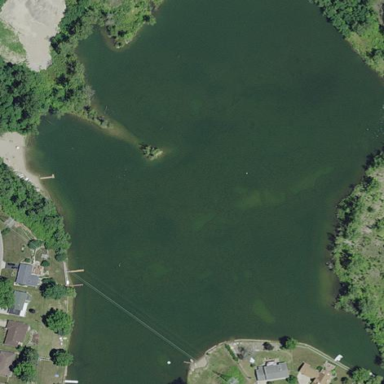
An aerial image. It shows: Pond with natural water.